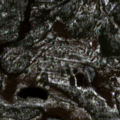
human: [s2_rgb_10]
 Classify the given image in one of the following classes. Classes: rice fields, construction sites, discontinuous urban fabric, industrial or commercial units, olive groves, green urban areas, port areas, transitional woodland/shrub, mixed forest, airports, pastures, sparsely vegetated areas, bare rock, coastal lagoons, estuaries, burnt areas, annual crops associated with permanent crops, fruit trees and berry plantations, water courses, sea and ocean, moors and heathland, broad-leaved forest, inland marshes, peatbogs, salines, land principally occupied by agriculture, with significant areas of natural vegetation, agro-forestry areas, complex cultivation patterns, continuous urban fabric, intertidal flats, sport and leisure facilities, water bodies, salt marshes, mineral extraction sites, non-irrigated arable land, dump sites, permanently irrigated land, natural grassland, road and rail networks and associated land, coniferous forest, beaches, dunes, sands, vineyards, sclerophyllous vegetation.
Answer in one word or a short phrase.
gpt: coniferous forest, transitional woodland/shrub, peatbogs